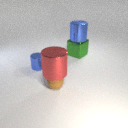
large green metal cube below large blue metal cylinder